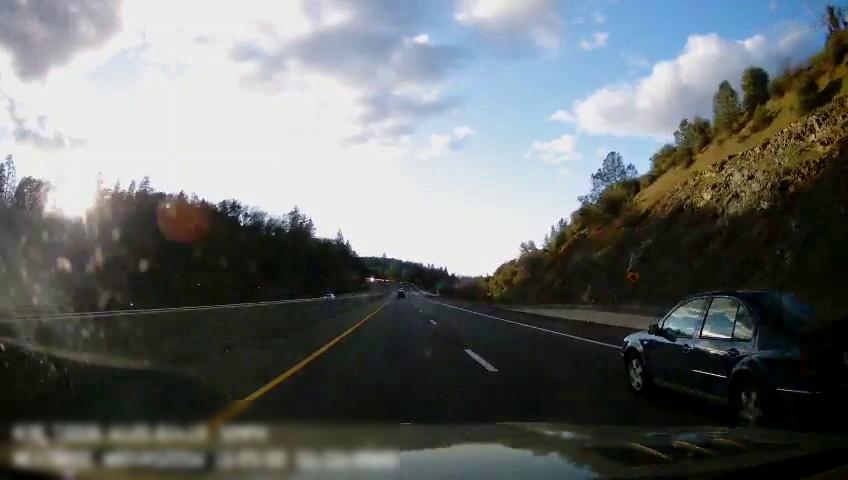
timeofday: Day
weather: Sunny
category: Drivable Space
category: Vehicles | Car
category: Vehicles | Car
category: Lanes | Current Lane
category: Lanes | Alternate Lane
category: Lanes | Current Lane